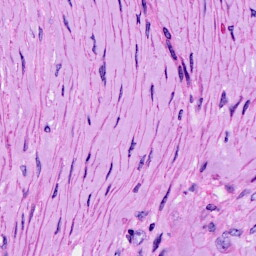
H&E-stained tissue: Ovarian